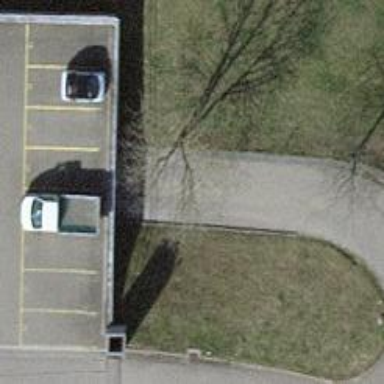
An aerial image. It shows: Parking entrance.